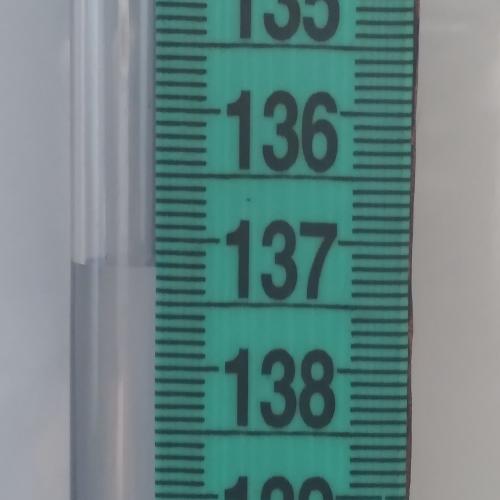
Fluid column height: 137.2 cm